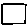
Label: square